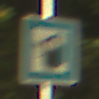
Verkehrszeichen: LadestationFuerElektrofahrzeuge
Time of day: SunriseSunset
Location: Outdoor (Nature)
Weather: PartlyCloudy
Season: NotSpecified
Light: Natural